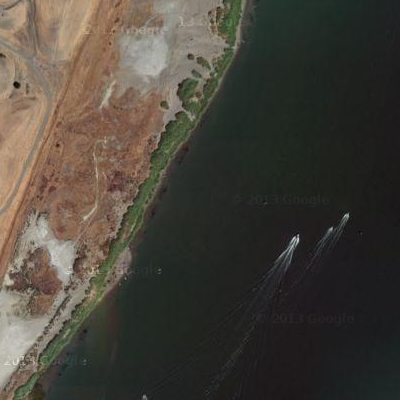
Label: RiverLake